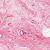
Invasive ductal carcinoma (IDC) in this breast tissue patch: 0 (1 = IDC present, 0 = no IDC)